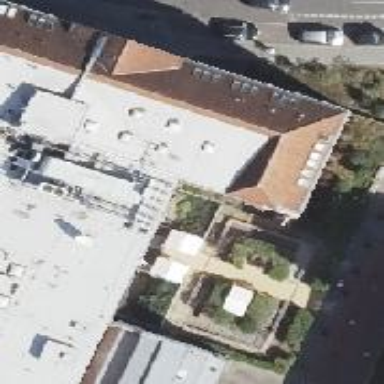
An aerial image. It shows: View of roof with edges.